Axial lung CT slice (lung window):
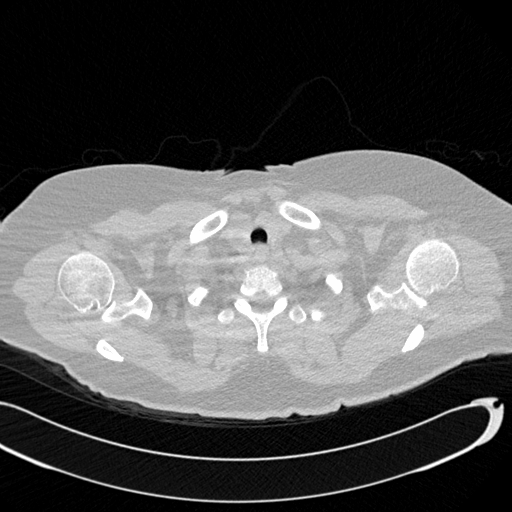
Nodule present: no